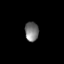
Tissue: lung
Cell type: Epithelial cells
Senescence score: 0.1887
Nuclear area (px): 260
Mean DAPI intensity: 119.912